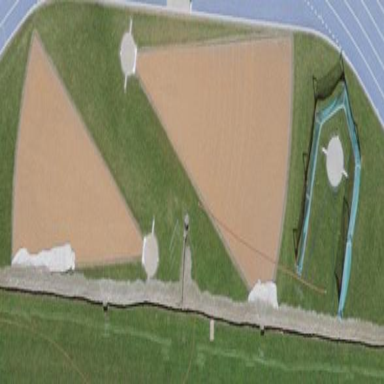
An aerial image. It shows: Athletics track located in leisure land area.